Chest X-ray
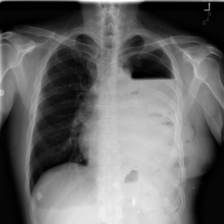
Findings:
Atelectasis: negative
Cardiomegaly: negative
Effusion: negative
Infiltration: negative
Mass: negative
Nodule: negative
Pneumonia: negative
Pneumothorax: negative
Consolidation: negative
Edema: negative
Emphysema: negative
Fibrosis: negative
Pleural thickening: negative
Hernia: negative